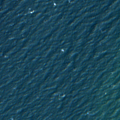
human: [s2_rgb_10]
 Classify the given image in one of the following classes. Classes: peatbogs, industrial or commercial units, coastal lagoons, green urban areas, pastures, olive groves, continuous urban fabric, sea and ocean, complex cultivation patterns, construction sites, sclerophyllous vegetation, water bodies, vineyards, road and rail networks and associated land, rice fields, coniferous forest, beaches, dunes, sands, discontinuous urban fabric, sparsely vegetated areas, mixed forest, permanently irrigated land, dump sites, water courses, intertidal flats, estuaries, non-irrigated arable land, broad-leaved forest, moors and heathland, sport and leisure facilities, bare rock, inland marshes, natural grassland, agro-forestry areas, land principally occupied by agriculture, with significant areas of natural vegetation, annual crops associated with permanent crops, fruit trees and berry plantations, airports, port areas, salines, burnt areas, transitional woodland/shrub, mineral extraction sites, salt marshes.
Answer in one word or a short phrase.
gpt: sea and ocean